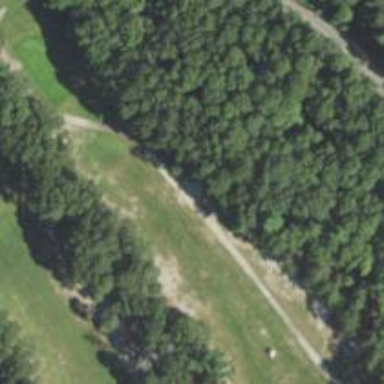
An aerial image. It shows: Golf hole.